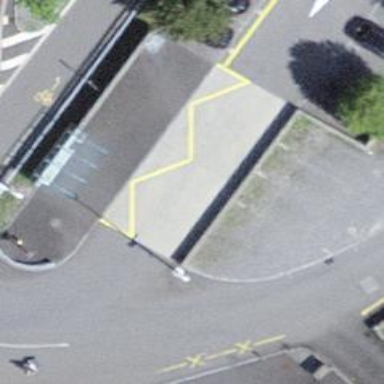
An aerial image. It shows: Bus stop with stop position for public transport.